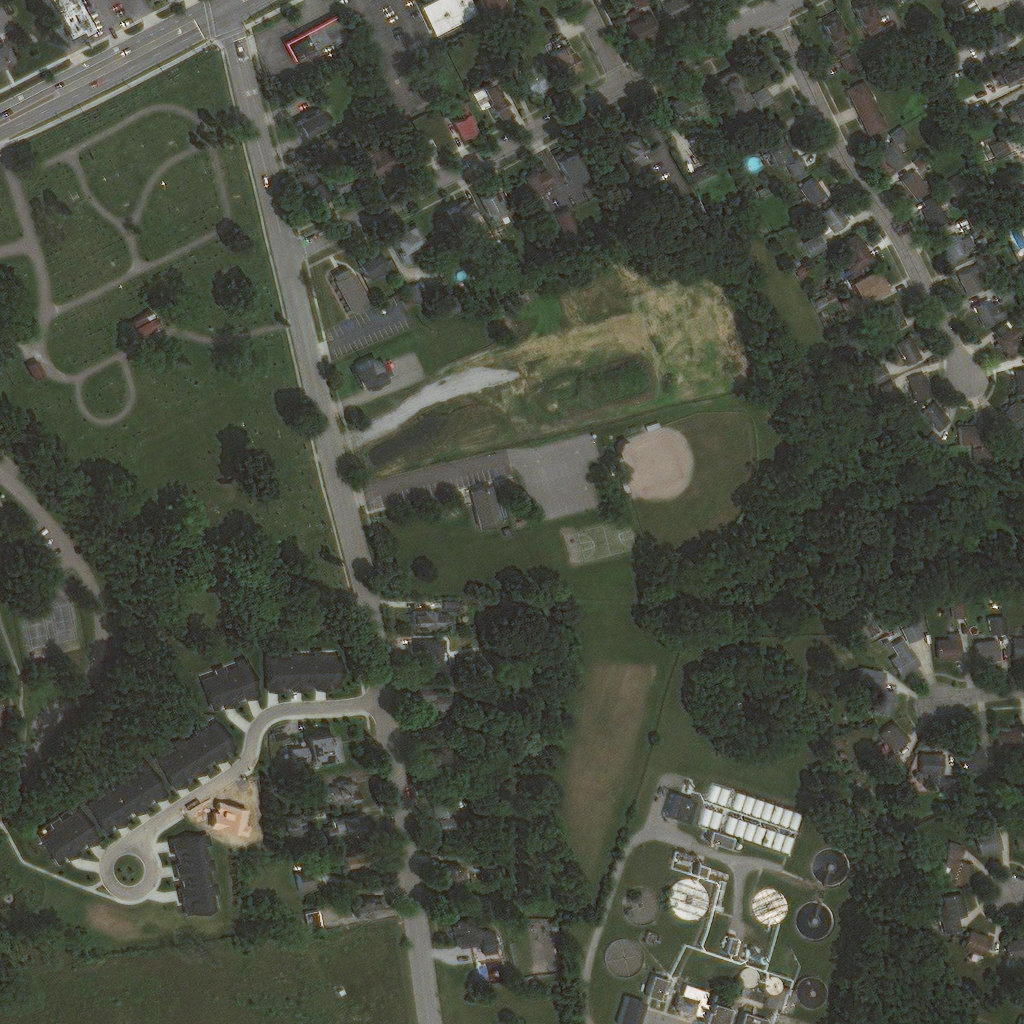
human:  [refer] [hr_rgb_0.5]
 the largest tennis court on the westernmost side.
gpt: <box>[[1, 56, 8, 64, 0]]</box>